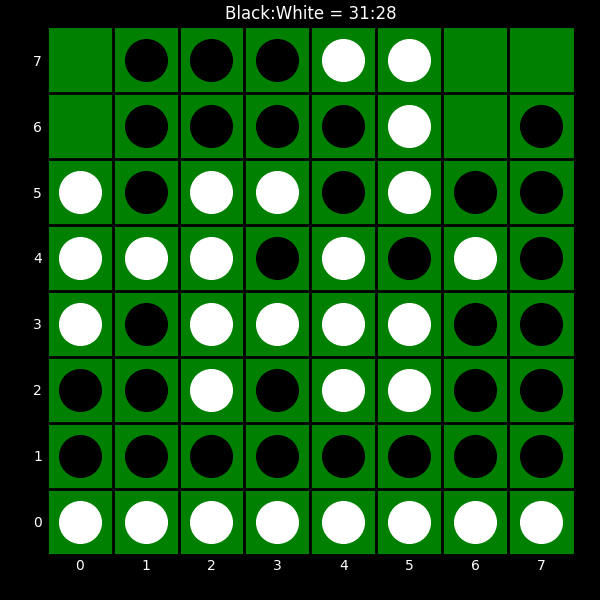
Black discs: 31
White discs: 28